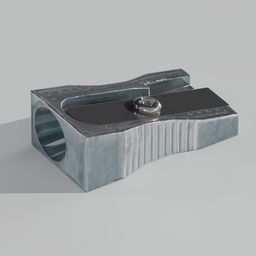
Label: tools